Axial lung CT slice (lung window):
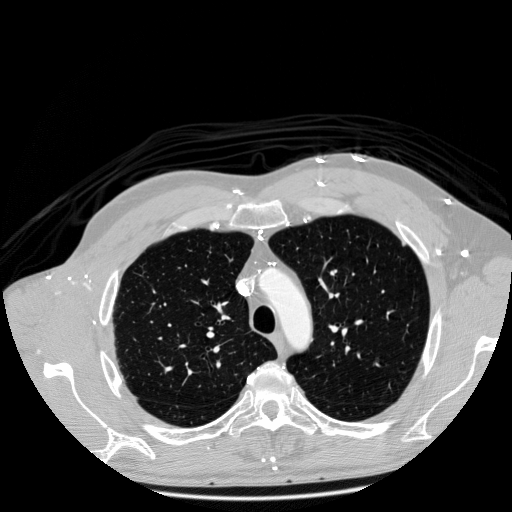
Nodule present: no